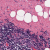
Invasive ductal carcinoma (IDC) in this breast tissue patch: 0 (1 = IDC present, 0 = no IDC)